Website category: movie
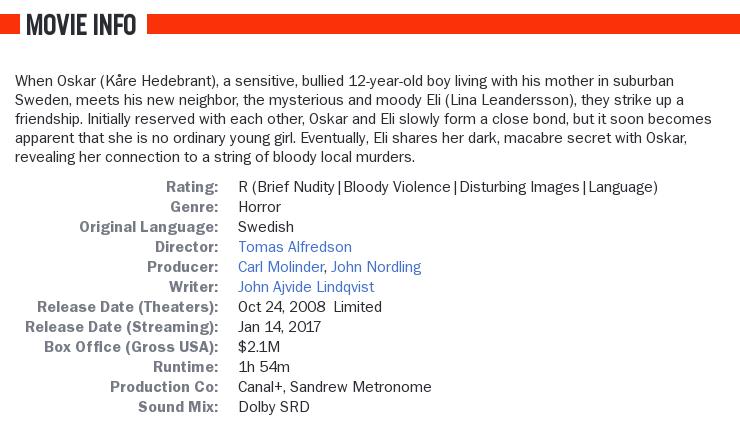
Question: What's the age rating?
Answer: R (Brief Nudity|Bloody Violence|Disturbing Images|Language)

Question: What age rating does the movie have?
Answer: R (Brief Nudity|Bloody Violence|Disturbing Images|Language)

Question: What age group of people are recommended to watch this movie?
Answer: R (Brief Nudity|Bloody Violence|Disturbing Images|Language)

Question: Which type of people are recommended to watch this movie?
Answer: R (Brief Nudity|Bloody Violence|Disturbing Images|Language)

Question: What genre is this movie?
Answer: horror

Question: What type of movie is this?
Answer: horror

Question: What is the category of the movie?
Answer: horror

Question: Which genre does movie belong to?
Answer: horror

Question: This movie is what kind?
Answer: horror

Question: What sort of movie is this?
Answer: horror

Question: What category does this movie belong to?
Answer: horror

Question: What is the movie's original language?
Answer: Swedish

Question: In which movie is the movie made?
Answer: Swedish

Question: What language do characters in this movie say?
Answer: Swedish

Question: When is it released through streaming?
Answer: Jan 14, 2017

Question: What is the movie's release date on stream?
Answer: Jan 14, 2017

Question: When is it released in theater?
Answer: Oct 24, 2008 limited

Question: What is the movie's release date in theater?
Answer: Oct 24, 2008 limited

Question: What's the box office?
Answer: $2.1M

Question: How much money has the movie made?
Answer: $2.1M

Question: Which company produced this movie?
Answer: Canal+, Sandrew Metronome

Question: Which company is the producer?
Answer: Canal+, Sandrew Metronome

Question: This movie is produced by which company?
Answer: Canal+, Sandrew Metronome

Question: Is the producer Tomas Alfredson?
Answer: no

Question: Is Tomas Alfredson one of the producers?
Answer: no

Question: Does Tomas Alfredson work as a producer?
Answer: no

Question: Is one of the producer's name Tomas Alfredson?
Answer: no

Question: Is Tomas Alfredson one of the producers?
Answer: no

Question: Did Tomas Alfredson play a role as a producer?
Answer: no

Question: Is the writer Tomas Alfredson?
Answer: no

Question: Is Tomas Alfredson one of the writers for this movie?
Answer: no

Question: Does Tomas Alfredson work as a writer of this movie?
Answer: no

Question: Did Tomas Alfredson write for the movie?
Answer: no

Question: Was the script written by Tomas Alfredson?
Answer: no

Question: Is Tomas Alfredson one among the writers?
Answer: no

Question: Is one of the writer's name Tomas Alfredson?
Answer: no

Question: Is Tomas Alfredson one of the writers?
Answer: no

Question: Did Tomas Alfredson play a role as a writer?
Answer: no

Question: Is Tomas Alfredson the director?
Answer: yes

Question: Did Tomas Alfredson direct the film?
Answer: yes

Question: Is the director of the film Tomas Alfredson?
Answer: yes

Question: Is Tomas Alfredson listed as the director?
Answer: yes

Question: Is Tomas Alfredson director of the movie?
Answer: yes

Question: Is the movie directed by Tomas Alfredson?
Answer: yes

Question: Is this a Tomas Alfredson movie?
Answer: yes

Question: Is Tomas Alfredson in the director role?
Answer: yes

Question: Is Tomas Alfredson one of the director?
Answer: yes

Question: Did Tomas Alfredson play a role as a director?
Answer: yes

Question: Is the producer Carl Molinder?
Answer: yes

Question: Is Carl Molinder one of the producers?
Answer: yes

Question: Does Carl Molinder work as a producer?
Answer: yes

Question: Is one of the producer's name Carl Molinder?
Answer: yes

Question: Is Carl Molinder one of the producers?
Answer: yes

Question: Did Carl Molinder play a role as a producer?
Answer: yes

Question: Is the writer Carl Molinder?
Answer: no

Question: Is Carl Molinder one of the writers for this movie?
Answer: no

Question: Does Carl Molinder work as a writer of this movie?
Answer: no

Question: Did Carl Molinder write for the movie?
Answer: no

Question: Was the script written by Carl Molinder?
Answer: no

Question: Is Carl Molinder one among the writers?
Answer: no

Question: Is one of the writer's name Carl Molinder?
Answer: no

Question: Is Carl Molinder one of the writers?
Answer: no

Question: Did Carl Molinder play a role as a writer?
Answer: no

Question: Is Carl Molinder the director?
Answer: no